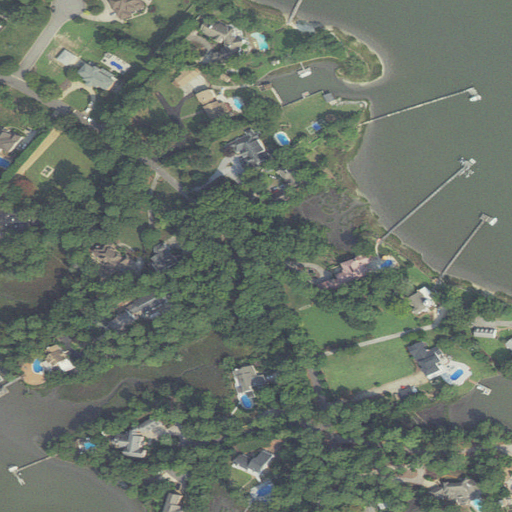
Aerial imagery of cape in Virginia named Sandy Point containing open development, low intensity development, open water, woody wetlands, evergreen forest, herbaceous wetlands, medium intensity development, and high intensity development